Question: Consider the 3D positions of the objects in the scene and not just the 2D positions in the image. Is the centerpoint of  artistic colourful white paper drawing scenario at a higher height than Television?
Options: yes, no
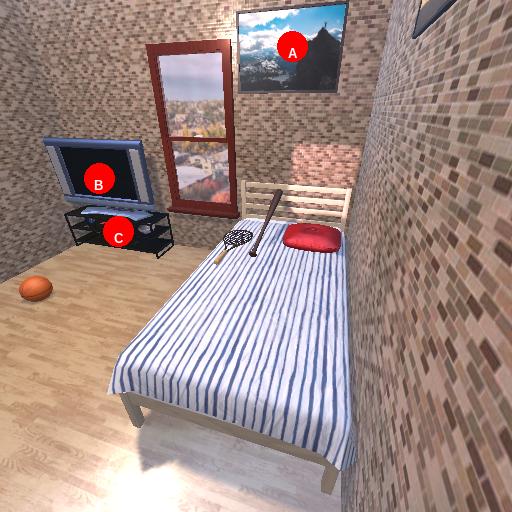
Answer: yes